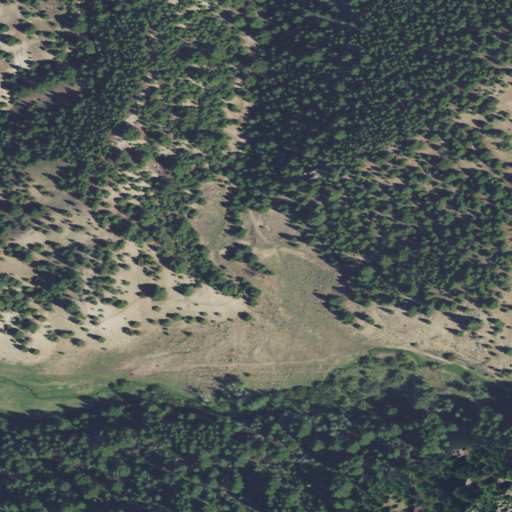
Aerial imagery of valley in Montana named Dry Gulch containing evergreen forest, shrub, and grassland